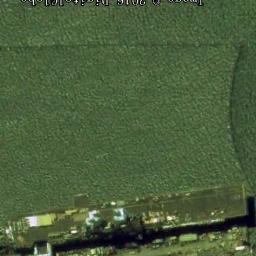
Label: ship